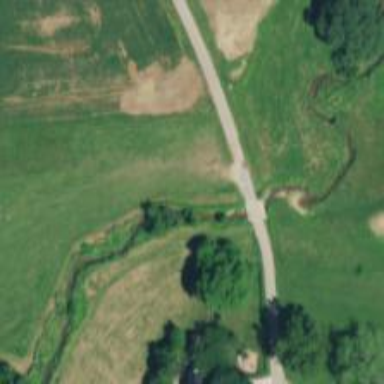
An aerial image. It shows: Unclassified road on bridge.